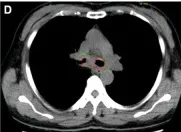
Thoracic computerized tomography (CT) scans for adenoid cystic carcinoma (ACC) in central airway. (A-G) Thoracic CT scans before placing the stent with 125I seeds.
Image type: radiology (ct)